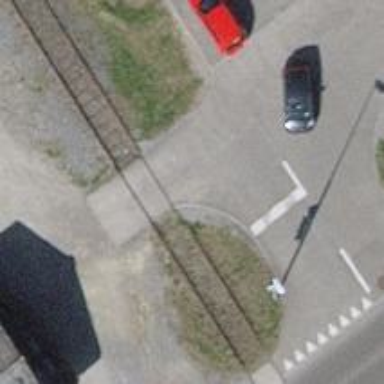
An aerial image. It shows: Level crossing along the railway.